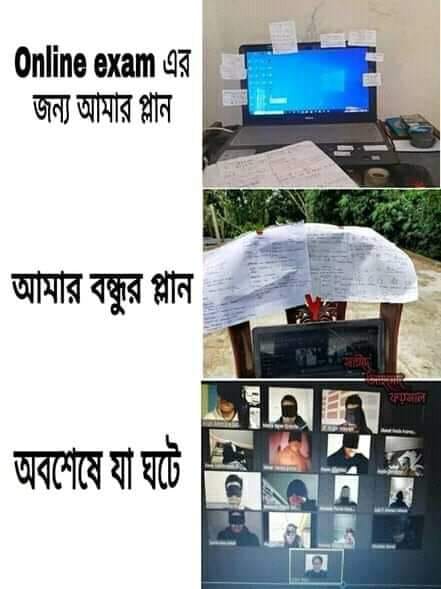
Caption: Online exam এর জন্য আমার প্লান    আমার বন্ধুর প্লান    অবশেষে যা ঘটে
Label: non-hate